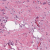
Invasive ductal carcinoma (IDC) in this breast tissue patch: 1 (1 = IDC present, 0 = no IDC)